Interaction volume radius: 5 \u00c5
Interaction volume height: 25 \u00c5
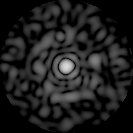
Disorder parameter: 0.8503